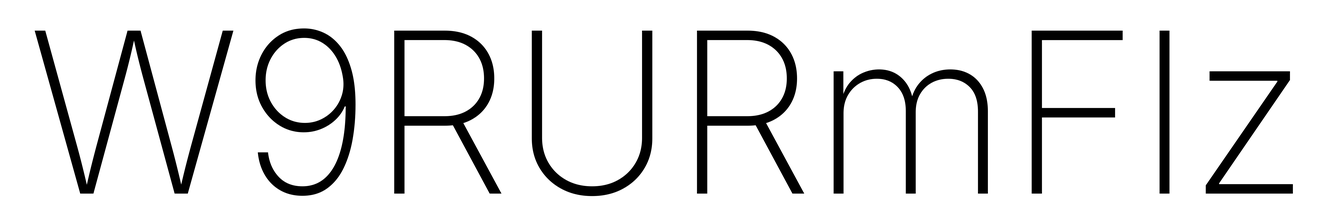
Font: Inter_ExtraLight